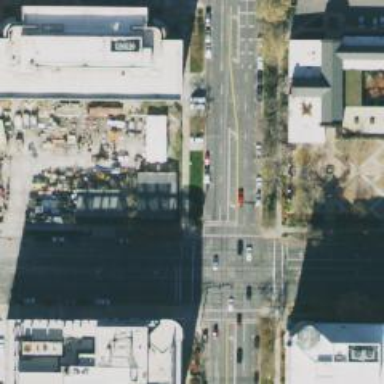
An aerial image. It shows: Crossing on the road with line markings.